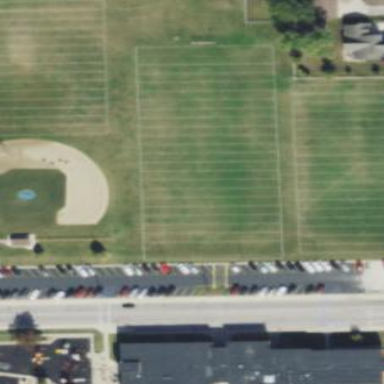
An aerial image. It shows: Pitch for American football.